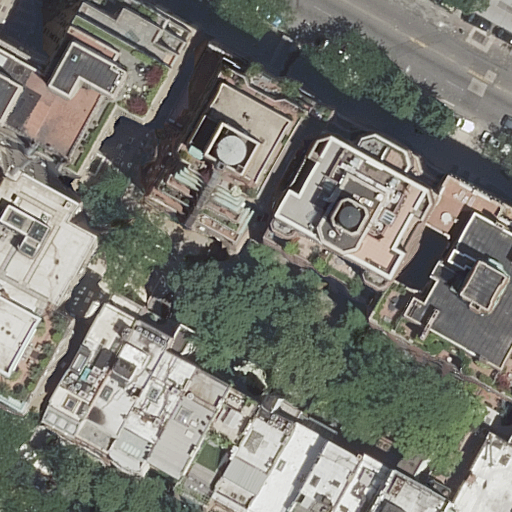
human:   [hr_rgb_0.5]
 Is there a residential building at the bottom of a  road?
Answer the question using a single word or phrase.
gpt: yes

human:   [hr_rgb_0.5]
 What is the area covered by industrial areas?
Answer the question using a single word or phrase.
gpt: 0m2

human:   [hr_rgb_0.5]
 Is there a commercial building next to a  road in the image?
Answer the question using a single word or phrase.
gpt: no

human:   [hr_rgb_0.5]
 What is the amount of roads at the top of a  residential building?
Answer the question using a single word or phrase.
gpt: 1

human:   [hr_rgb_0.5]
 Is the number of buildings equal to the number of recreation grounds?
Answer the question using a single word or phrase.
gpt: no

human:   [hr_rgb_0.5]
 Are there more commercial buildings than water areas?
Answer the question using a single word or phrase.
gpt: no

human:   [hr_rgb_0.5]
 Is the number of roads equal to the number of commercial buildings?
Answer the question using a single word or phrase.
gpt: no

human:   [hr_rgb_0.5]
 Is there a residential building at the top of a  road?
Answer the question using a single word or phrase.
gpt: yes

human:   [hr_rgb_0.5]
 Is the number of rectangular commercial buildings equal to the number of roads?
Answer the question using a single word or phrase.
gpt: no

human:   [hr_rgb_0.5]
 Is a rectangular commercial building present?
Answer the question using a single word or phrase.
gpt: no

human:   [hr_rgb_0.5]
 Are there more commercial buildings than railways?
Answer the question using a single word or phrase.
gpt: no

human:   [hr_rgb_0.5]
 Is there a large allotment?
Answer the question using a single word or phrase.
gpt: no

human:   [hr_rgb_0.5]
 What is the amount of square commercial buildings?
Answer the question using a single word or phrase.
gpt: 0

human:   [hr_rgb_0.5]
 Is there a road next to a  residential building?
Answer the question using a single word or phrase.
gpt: yes

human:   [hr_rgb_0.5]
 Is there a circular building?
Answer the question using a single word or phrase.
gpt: no

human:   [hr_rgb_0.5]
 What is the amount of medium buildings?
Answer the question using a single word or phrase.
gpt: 10

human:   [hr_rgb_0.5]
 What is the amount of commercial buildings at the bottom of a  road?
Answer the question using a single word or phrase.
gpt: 0

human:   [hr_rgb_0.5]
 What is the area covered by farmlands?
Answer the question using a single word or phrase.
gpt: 0m2

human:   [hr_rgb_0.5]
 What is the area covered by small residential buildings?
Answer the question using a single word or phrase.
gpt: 172m2

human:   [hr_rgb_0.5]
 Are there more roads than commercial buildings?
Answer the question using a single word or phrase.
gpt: yes

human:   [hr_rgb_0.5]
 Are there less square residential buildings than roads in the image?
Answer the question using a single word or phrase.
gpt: yes

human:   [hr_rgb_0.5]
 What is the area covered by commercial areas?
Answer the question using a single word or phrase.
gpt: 0m2

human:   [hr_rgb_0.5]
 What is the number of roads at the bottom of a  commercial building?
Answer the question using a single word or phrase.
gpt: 0

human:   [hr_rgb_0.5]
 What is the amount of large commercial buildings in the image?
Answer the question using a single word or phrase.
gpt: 0

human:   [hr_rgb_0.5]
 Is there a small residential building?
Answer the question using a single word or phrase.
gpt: yes

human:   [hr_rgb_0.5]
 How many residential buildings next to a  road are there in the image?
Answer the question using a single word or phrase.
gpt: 18

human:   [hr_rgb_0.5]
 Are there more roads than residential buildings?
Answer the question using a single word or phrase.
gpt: no

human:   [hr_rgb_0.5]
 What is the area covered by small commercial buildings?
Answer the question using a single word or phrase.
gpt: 0m2

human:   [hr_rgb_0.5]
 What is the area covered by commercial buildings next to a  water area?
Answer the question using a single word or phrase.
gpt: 0m2

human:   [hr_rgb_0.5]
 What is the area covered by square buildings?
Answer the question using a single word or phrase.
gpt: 0m2

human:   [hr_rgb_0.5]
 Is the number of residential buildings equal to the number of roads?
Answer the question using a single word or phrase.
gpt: no

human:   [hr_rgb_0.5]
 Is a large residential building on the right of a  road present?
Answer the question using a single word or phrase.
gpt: yes

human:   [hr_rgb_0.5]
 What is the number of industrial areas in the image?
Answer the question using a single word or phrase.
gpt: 0

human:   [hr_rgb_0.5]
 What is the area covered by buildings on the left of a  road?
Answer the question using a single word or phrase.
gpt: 3036m2

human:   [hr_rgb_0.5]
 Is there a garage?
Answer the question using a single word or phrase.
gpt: no

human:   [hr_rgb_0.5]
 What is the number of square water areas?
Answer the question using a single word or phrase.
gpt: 0